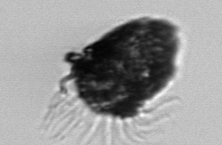
Label: Tintinnopsis